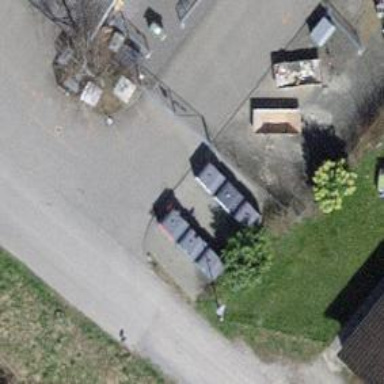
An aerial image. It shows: Recycling facility.